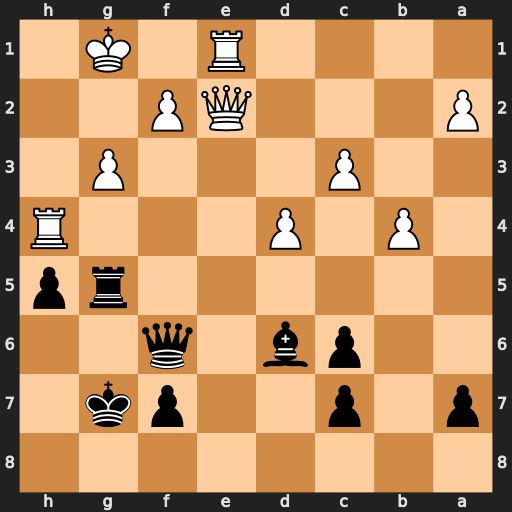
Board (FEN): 8/p1p2pk1/2pb1q2/6rp/1P1P3R/2P3P1/P3QP2/4R1K1
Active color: b
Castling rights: -
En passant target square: -
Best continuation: Bxg3 Rh3 Bxf2+ Kh1 Bxe1